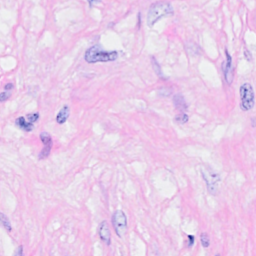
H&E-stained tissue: Breast